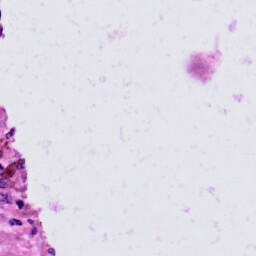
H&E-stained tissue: Skin